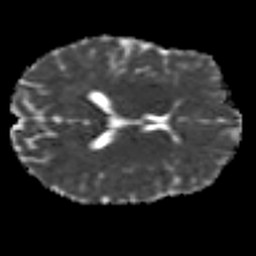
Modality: MD
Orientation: axial
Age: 22
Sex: male
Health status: ill
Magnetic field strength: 3 T
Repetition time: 8.4 s
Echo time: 0.0926 s